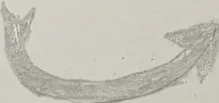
(B) Torsion of the cervix and uterine body (arrow; the peritoneum of the uterus and bladder was invisible).
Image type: pathology (h&e)